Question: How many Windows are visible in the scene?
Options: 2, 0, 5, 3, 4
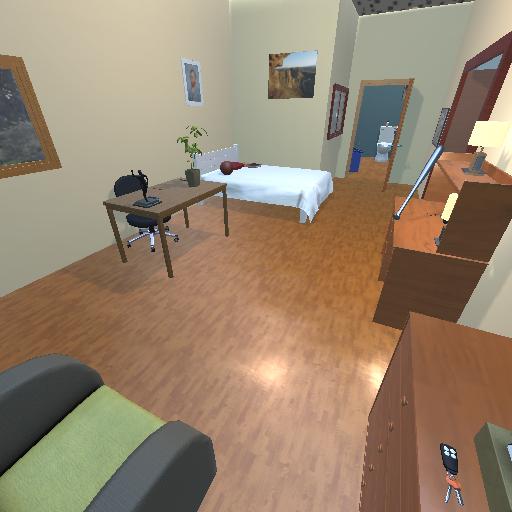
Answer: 2